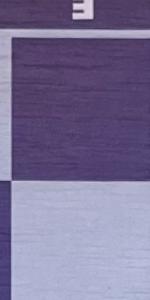
Label: Empty